Question: I got the task of creating code from a flow chart as follows.
You can see what it's asking me to do and as such, I think the method to doing this would be to assign the three languages to a separate variable each and then to assign '"Welcome to ..."' to its own variable as well.
However, I'm having problems with having the user input a link to one of the variables to print whatever is in that variable. Hopefully that makes sense, I'm new to this community and coding in general so I apologise for my issues. Thanks in advance!

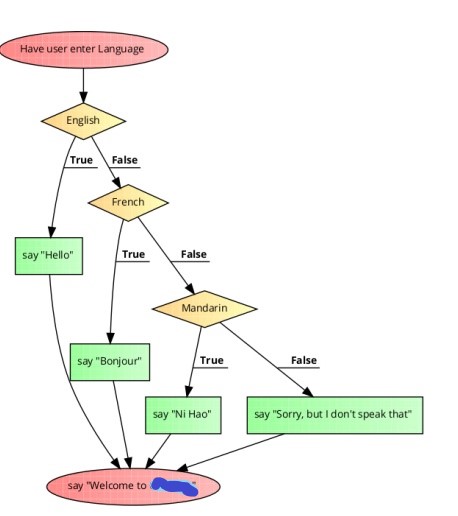
Answer: On Stack Overflow, we don't normally write code, but here you go:
'''
# Get user's selected language
userLanguage = input("What is your language? (English/French/Mandarin) ") # Ask the user the question
# Compare languages
if userLanguage.lower() == "english": # If the user entered "english", forced to lower-case by .lower()
print("Hello")
elif userLanguage.lower() == "french": # If the user entered "french"
print("Bonjour")
elif userLanguage.lower() == "mandarin": # If the user entered "madarin"
print("Ni Hao")
else: # The entered language was something else
print("Sorry, but I don't speak that")
# Welcome the user
print("Welcome to ...")
'''
Adjust it to how you specifically need it, but there is a Python version of the flowchart.